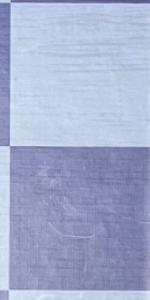
Label: Empty